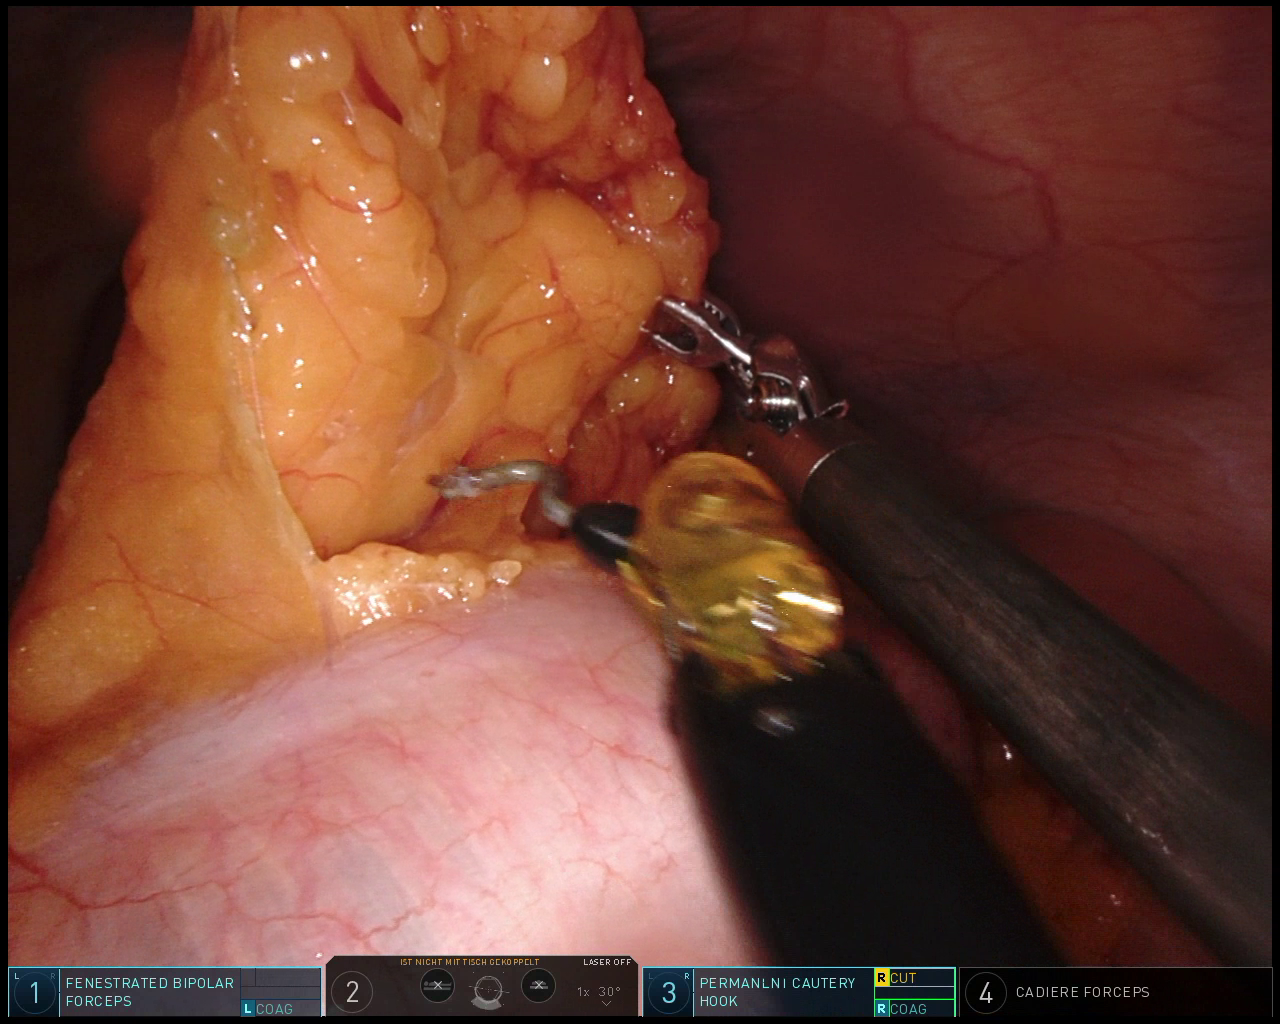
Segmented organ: colon
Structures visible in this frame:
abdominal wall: yes
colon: yes
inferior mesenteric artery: no
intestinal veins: no
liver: no
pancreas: no
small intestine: no
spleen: no
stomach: no
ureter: no
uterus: no
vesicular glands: no